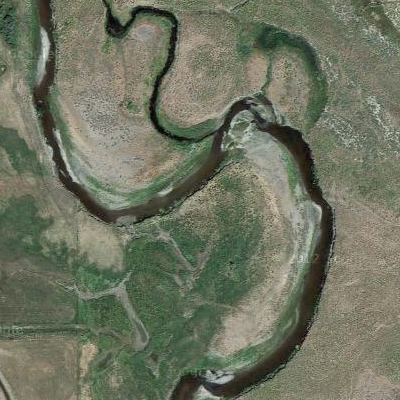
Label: dRiverLake